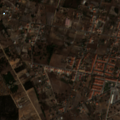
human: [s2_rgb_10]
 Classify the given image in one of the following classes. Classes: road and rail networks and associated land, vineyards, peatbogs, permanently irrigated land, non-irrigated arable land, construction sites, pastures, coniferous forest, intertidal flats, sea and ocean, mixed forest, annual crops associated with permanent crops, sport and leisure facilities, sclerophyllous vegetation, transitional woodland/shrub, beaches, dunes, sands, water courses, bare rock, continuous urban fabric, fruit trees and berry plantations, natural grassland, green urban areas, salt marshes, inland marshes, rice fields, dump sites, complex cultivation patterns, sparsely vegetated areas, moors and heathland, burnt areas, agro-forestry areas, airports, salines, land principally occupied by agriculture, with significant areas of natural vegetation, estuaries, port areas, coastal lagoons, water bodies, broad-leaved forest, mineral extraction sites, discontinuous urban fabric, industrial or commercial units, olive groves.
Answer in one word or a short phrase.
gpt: discontinuous urban fabric, non-irrigated arable land, pastures, complex cultivation patterns, agro-forestry areas, broad-leaved forest